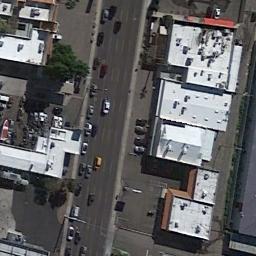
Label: freeway